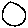
Label: circle